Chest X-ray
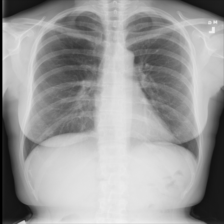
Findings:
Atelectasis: negative
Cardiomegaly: negative
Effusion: negative
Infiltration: negative
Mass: negative
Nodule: negative
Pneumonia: negative
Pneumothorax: negative
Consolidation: negative
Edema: negative
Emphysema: negative
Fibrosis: negative
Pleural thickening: negative
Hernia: negative